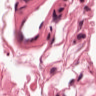
Metastatic tissue present: no